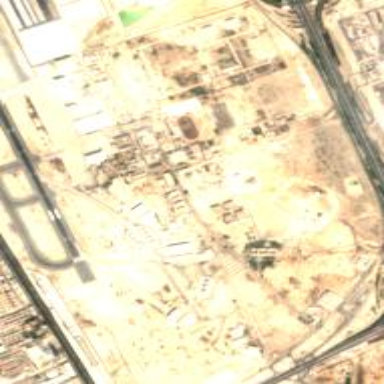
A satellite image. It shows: Military airfield located within aerodrome.